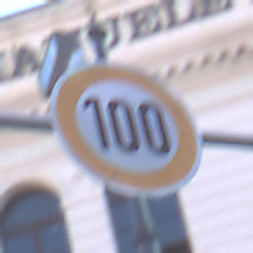
Verkehrszeichen: Geschwindigkeit100
Umgebung: Outdoor, Urban
Tageszeit: SunriseSunset
Wetter: PartlyCloudy
Licht: Natural
Jahreszeit: NotSpecified
Kontrast: LowContrast